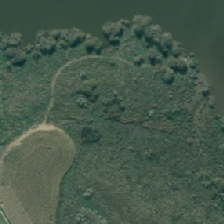
Land cover: herbaceous_freshwater_vege